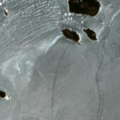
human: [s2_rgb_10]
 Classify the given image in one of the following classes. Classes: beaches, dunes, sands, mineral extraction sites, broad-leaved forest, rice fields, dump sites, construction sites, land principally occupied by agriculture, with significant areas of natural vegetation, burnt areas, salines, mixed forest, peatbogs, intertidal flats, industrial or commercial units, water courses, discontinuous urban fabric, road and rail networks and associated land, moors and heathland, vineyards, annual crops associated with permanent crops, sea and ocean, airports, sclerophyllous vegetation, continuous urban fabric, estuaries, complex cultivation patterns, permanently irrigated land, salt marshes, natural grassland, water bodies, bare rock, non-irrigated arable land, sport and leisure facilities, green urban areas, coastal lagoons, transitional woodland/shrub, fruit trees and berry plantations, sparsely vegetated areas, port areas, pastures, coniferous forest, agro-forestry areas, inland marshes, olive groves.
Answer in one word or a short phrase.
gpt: coniferous forest, sea and ocean